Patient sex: M
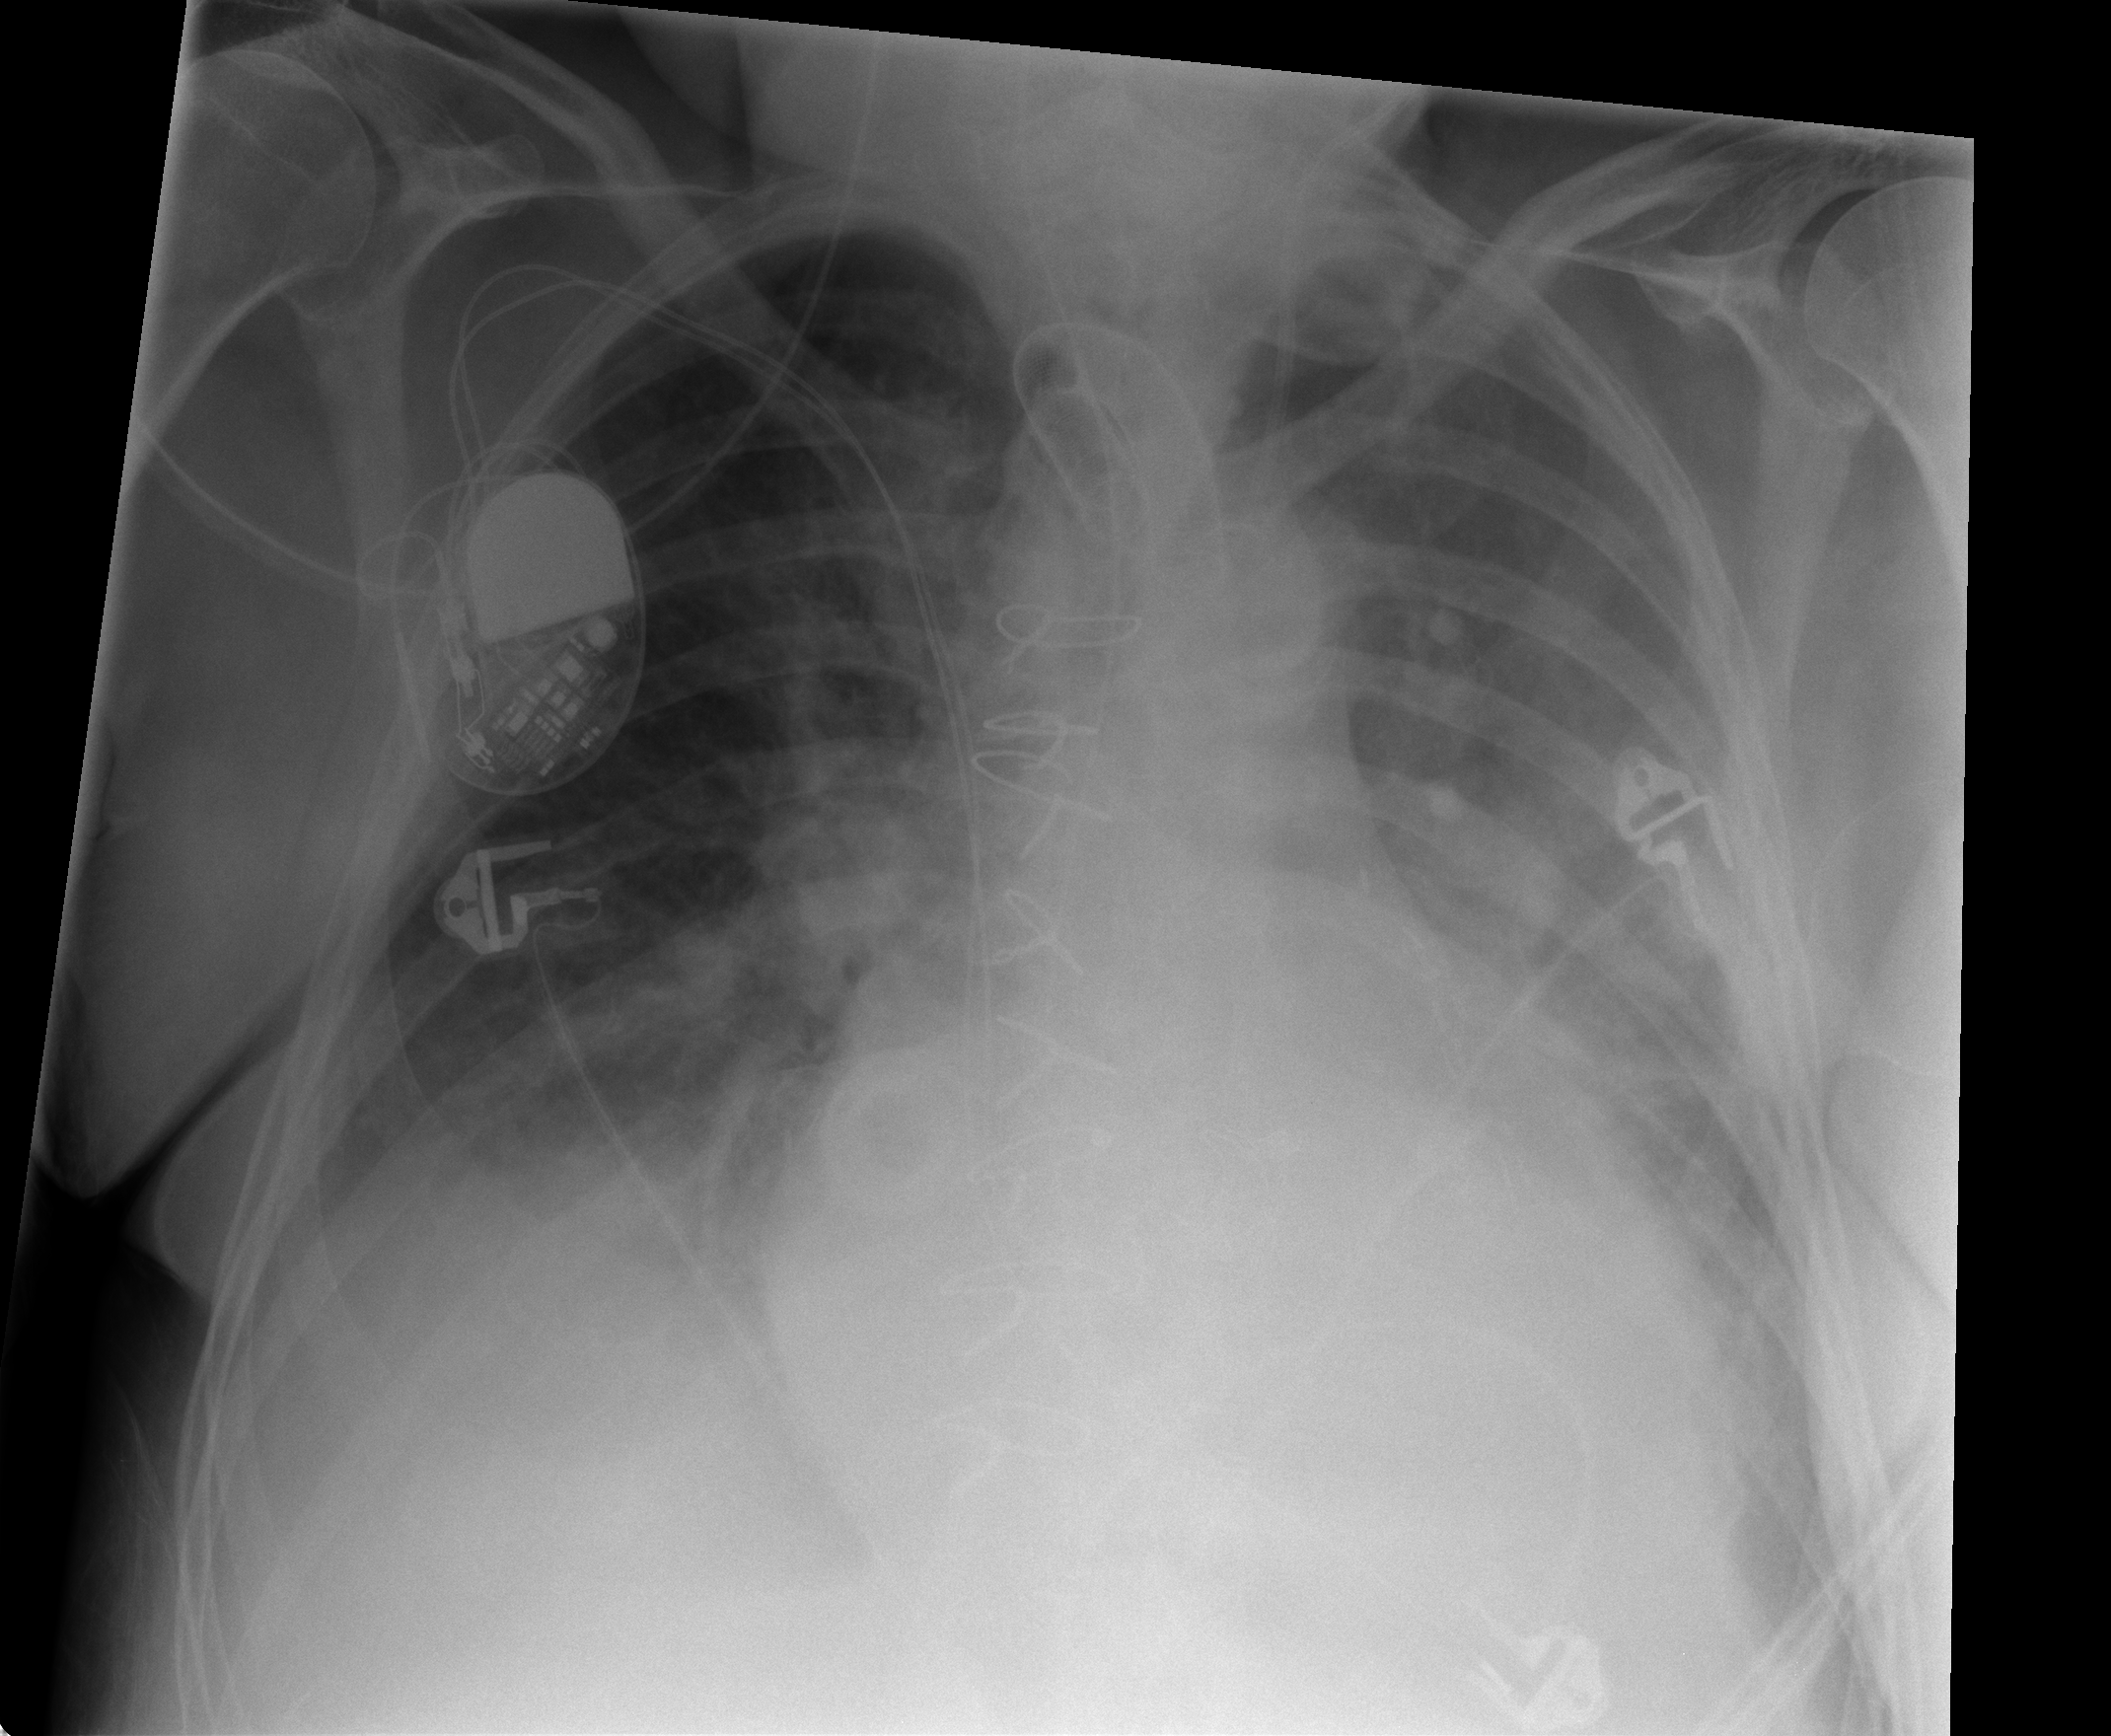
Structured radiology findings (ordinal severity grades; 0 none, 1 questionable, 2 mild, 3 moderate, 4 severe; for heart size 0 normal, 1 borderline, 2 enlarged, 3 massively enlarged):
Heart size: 3
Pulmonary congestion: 0
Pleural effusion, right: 2
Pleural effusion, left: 2
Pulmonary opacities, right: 2
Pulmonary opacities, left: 2
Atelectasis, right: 2
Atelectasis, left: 2